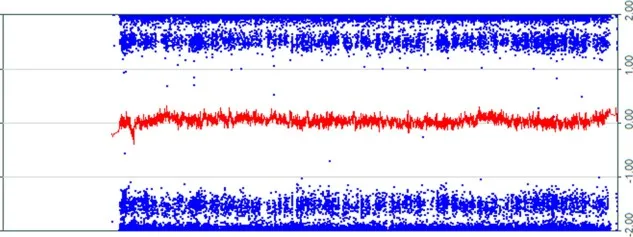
Absence of heterozygosity was noted on chromosome 14 (80%) in cord blood from the fetus.
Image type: chart (chart)